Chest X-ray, AP view. Patient: 60 years old, sex M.
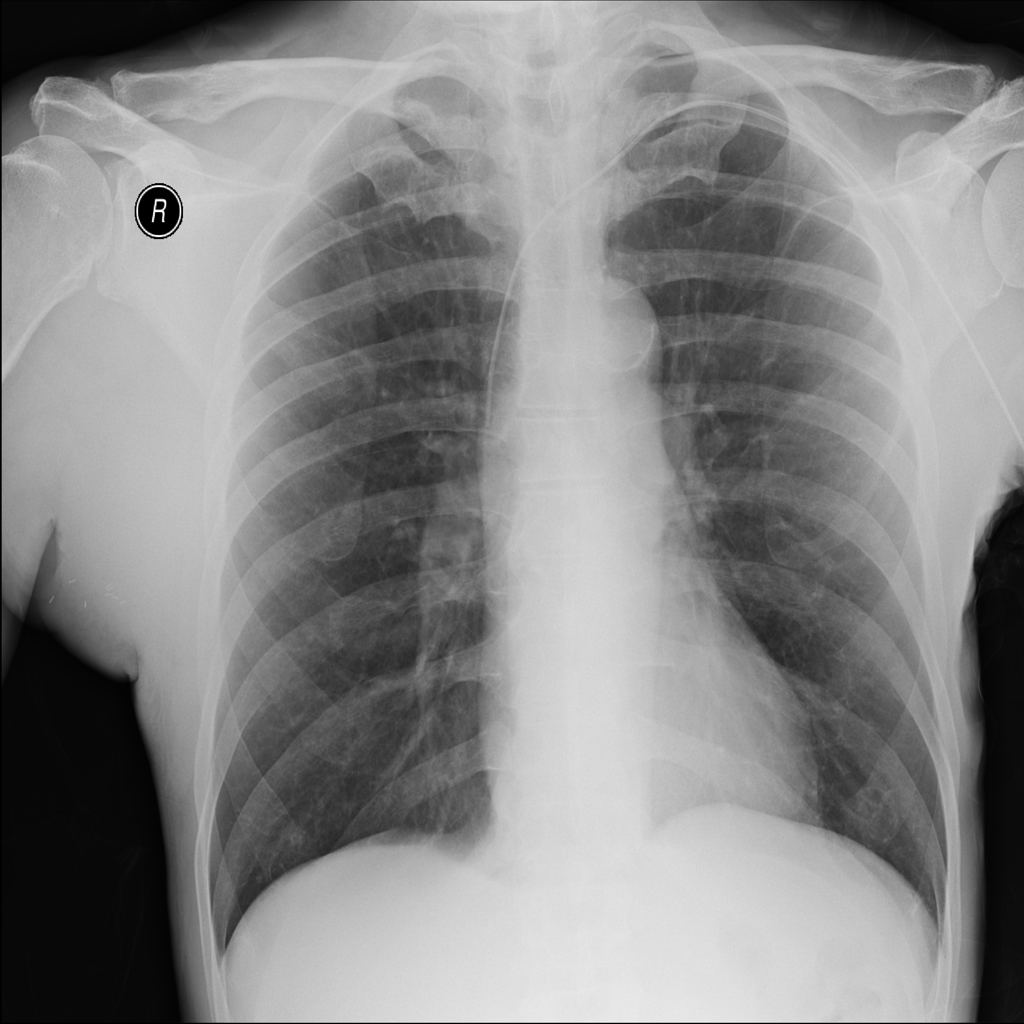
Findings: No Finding